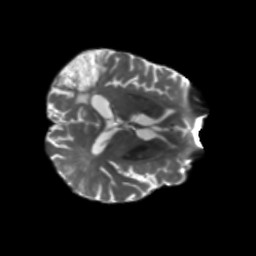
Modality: T2w
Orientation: axial
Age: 68
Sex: male
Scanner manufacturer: siemens
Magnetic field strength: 3 T
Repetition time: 5.25 s
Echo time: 0.08 s